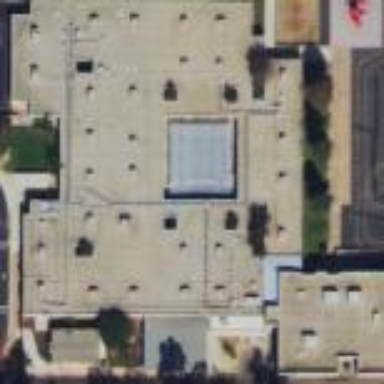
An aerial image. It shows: Educational building.